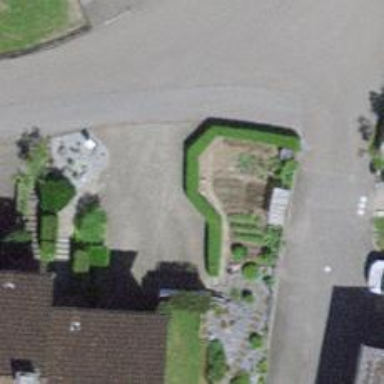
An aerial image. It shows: Hedge acting as barrier.